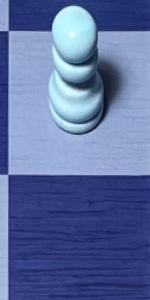
Label: Empty